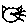
Label: cat